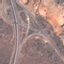
Land use / land cover class: Highway